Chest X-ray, PA view. Patient: 48 years old, sex M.
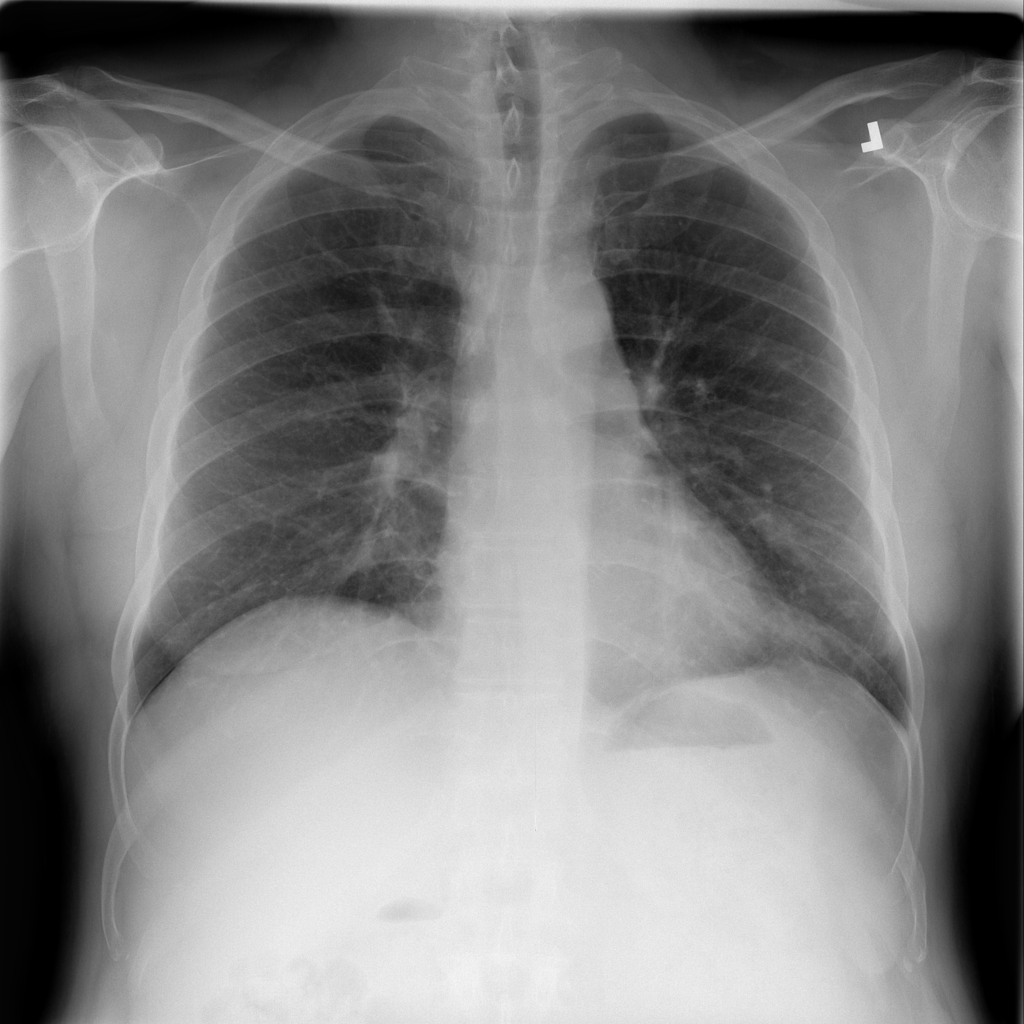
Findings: Infiltration